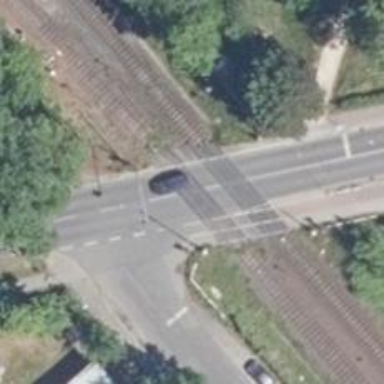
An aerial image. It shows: Railway level crossing.